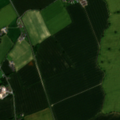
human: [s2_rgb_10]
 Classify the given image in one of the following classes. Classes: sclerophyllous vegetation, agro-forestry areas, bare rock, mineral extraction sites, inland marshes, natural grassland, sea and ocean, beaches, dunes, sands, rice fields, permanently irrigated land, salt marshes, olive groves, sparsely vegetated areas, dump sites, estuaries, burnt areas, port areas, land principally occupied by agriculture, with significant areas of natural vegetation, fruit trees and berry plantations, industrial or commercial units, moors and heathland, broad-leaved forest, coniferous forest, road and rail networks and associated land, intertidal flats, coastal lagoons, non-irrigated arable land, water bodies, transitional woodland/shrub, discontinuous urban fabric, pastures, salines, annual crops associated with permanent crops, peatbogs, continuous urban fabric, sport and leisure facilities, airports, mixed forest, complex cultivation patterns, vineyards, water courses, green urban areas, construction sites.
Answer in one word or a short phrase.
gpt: non-irrigated arable land, pastures